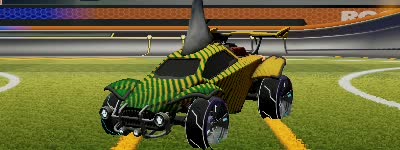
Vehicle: octane